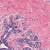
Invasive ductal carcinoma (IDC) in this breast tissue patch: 0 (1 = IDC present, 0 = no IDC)